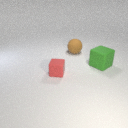
small red rubber cube to the left of large green rubber cube